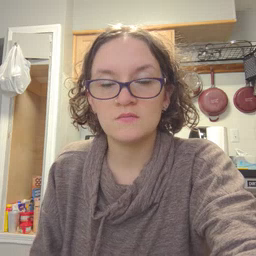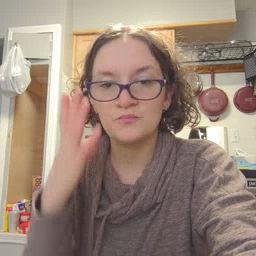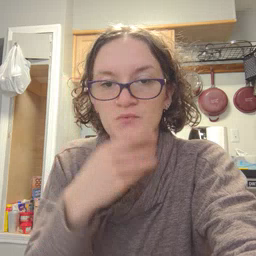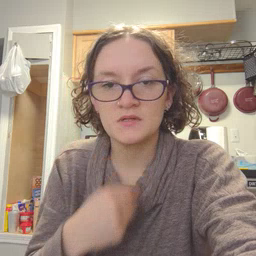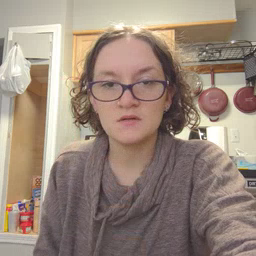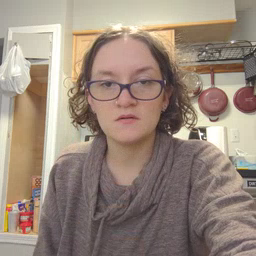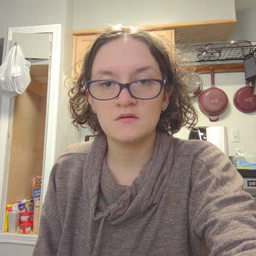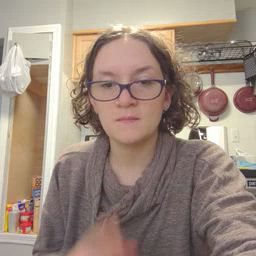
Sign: pretty